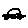
Label: car